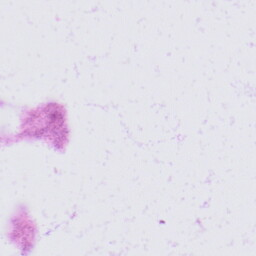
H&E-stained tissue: Skin